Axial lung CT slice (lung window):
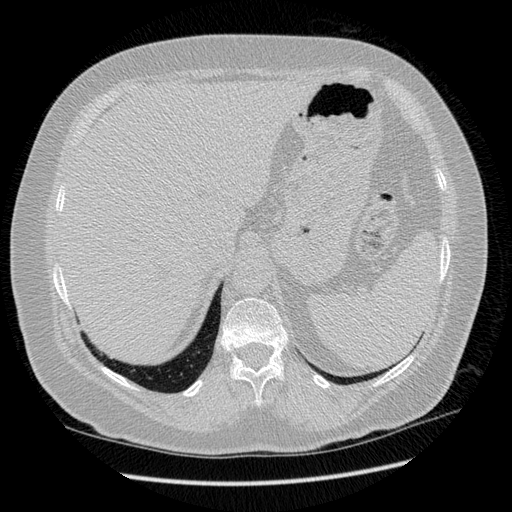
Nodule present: no